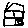
Label: house